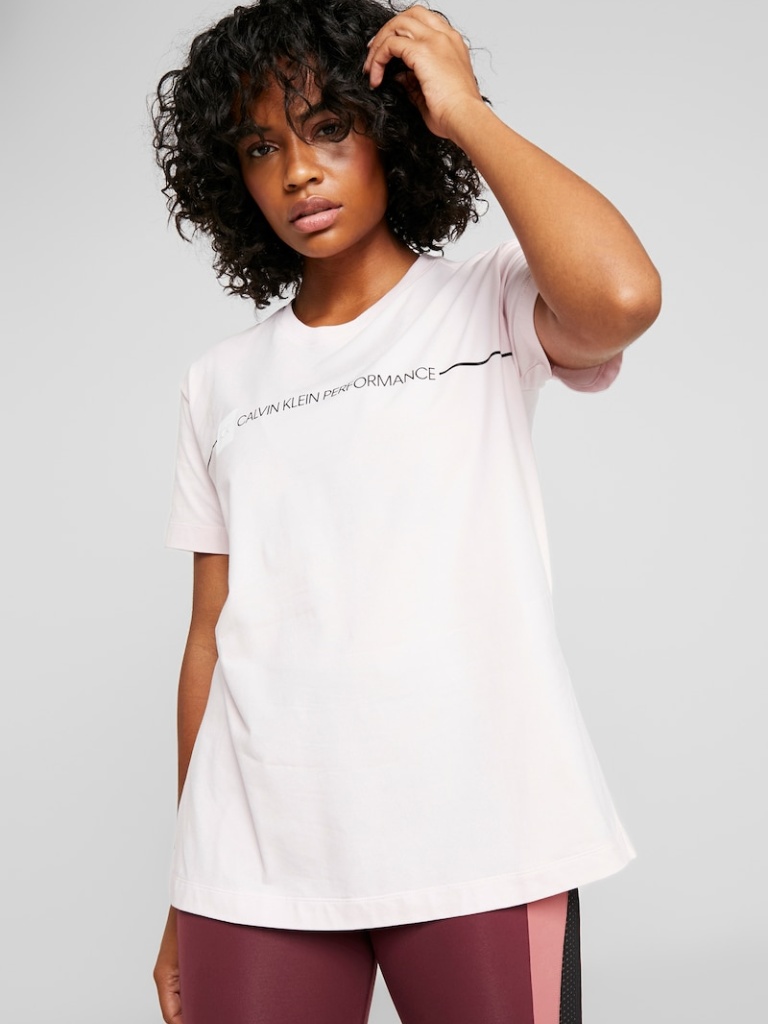
cotton relaxed short sleeve waist length Untucked crew t-shirt